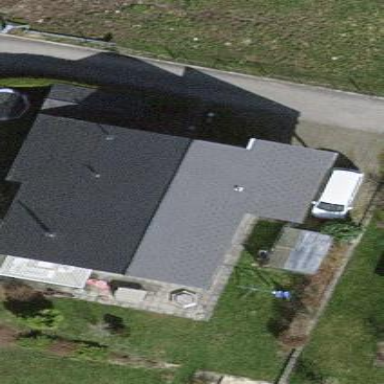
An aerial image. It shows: Simple house.